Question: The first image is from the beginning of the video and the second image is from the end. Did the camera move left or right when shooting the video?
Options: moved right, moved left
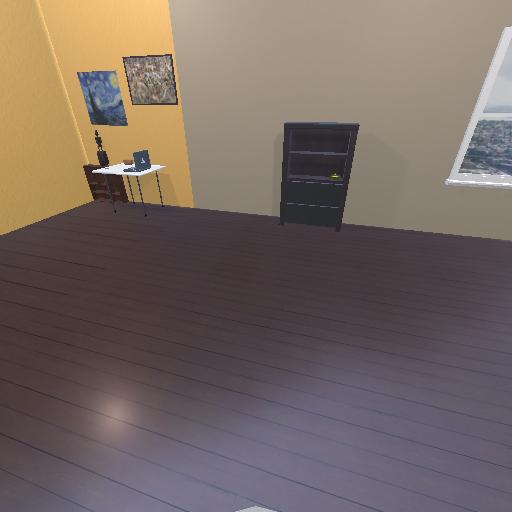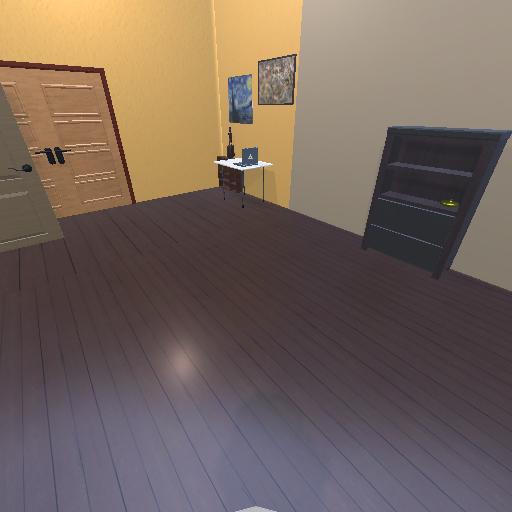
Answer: moved right